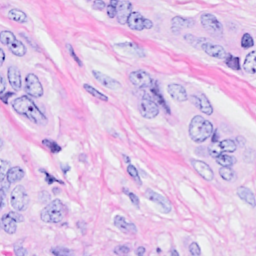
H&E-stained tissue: Breast